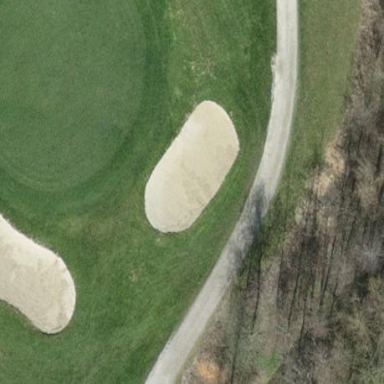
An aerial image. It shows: Golf bunker filled with sandy terrain.